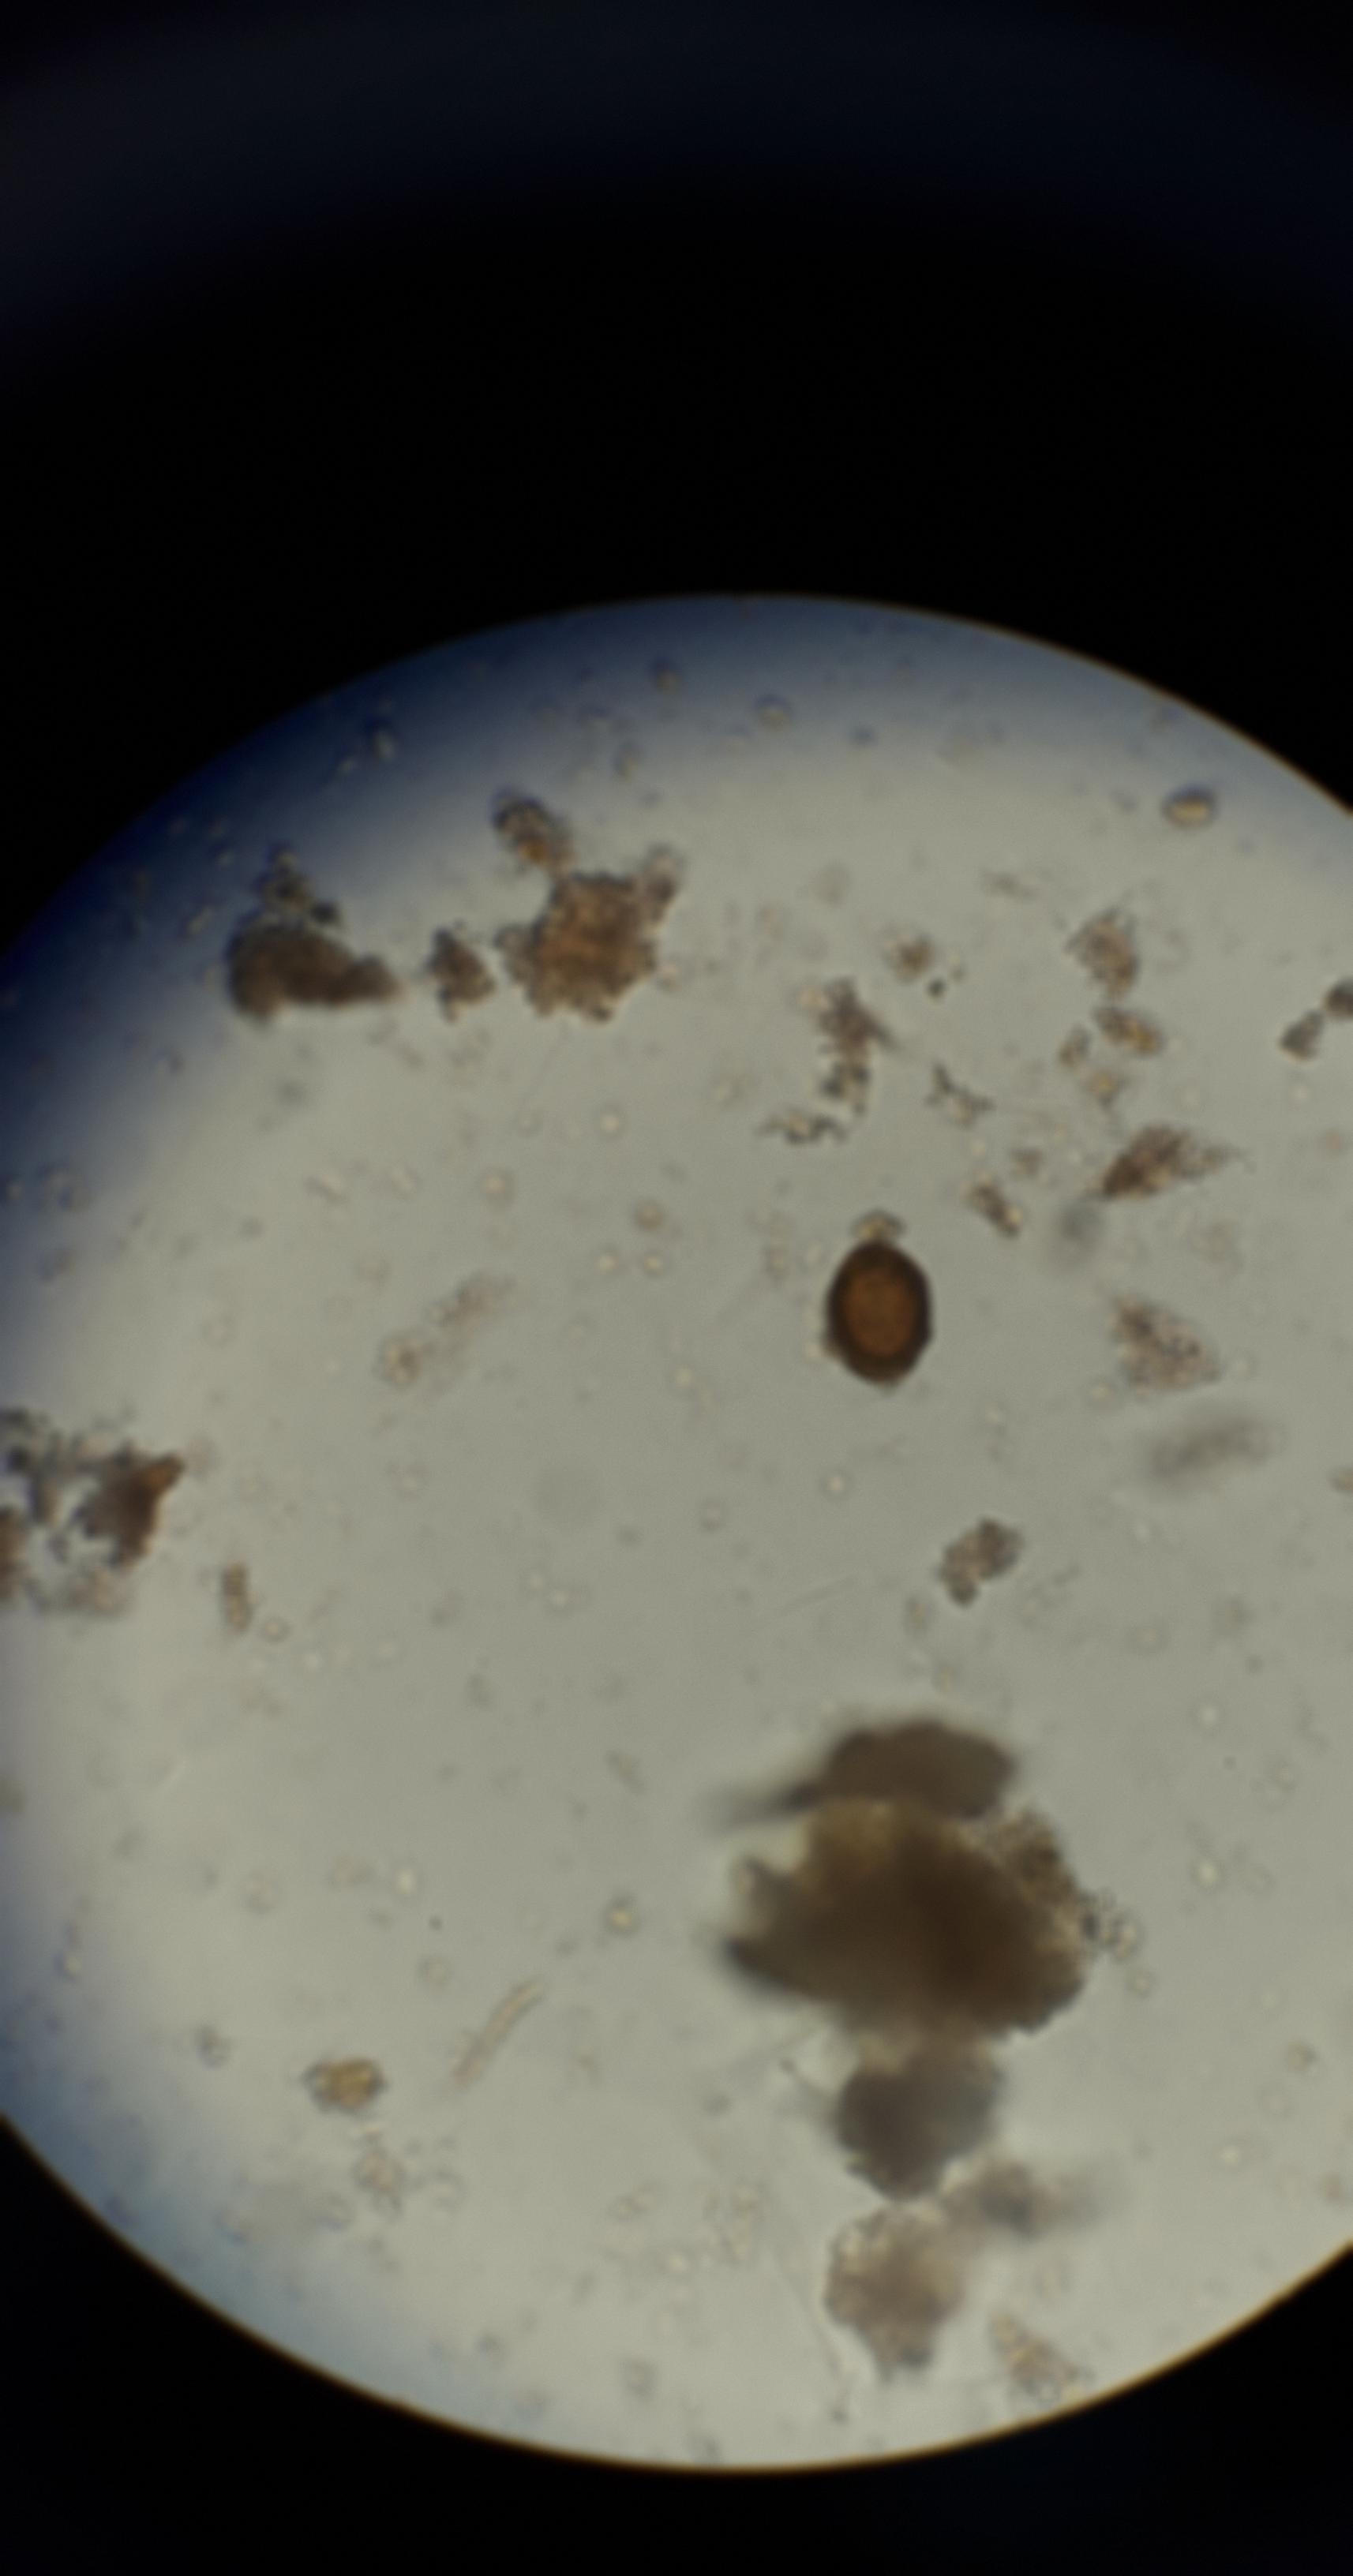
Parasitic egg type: Taenia spp. egg